Question: I am trying to learn ember.js using the online tutorials <URL>
I reached this step <URL> and here is the application.
<URL>
At this point I am not able to proceed, am getting an error and not able to proceed, here is
a screenshot of the error I am getting.
How do I proceed? Please someone help me.
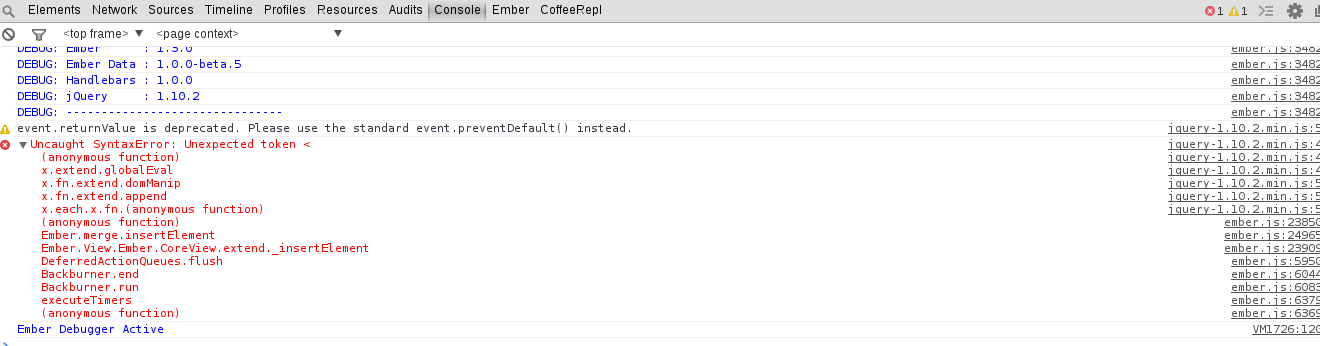
Answer: You script tag is missing a /, in index.html
'''
<script>
'''
to
'''
</script>
'''